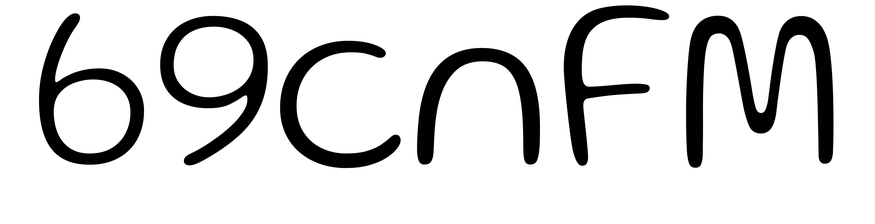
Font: Gluten_ExtraLight